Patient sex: M
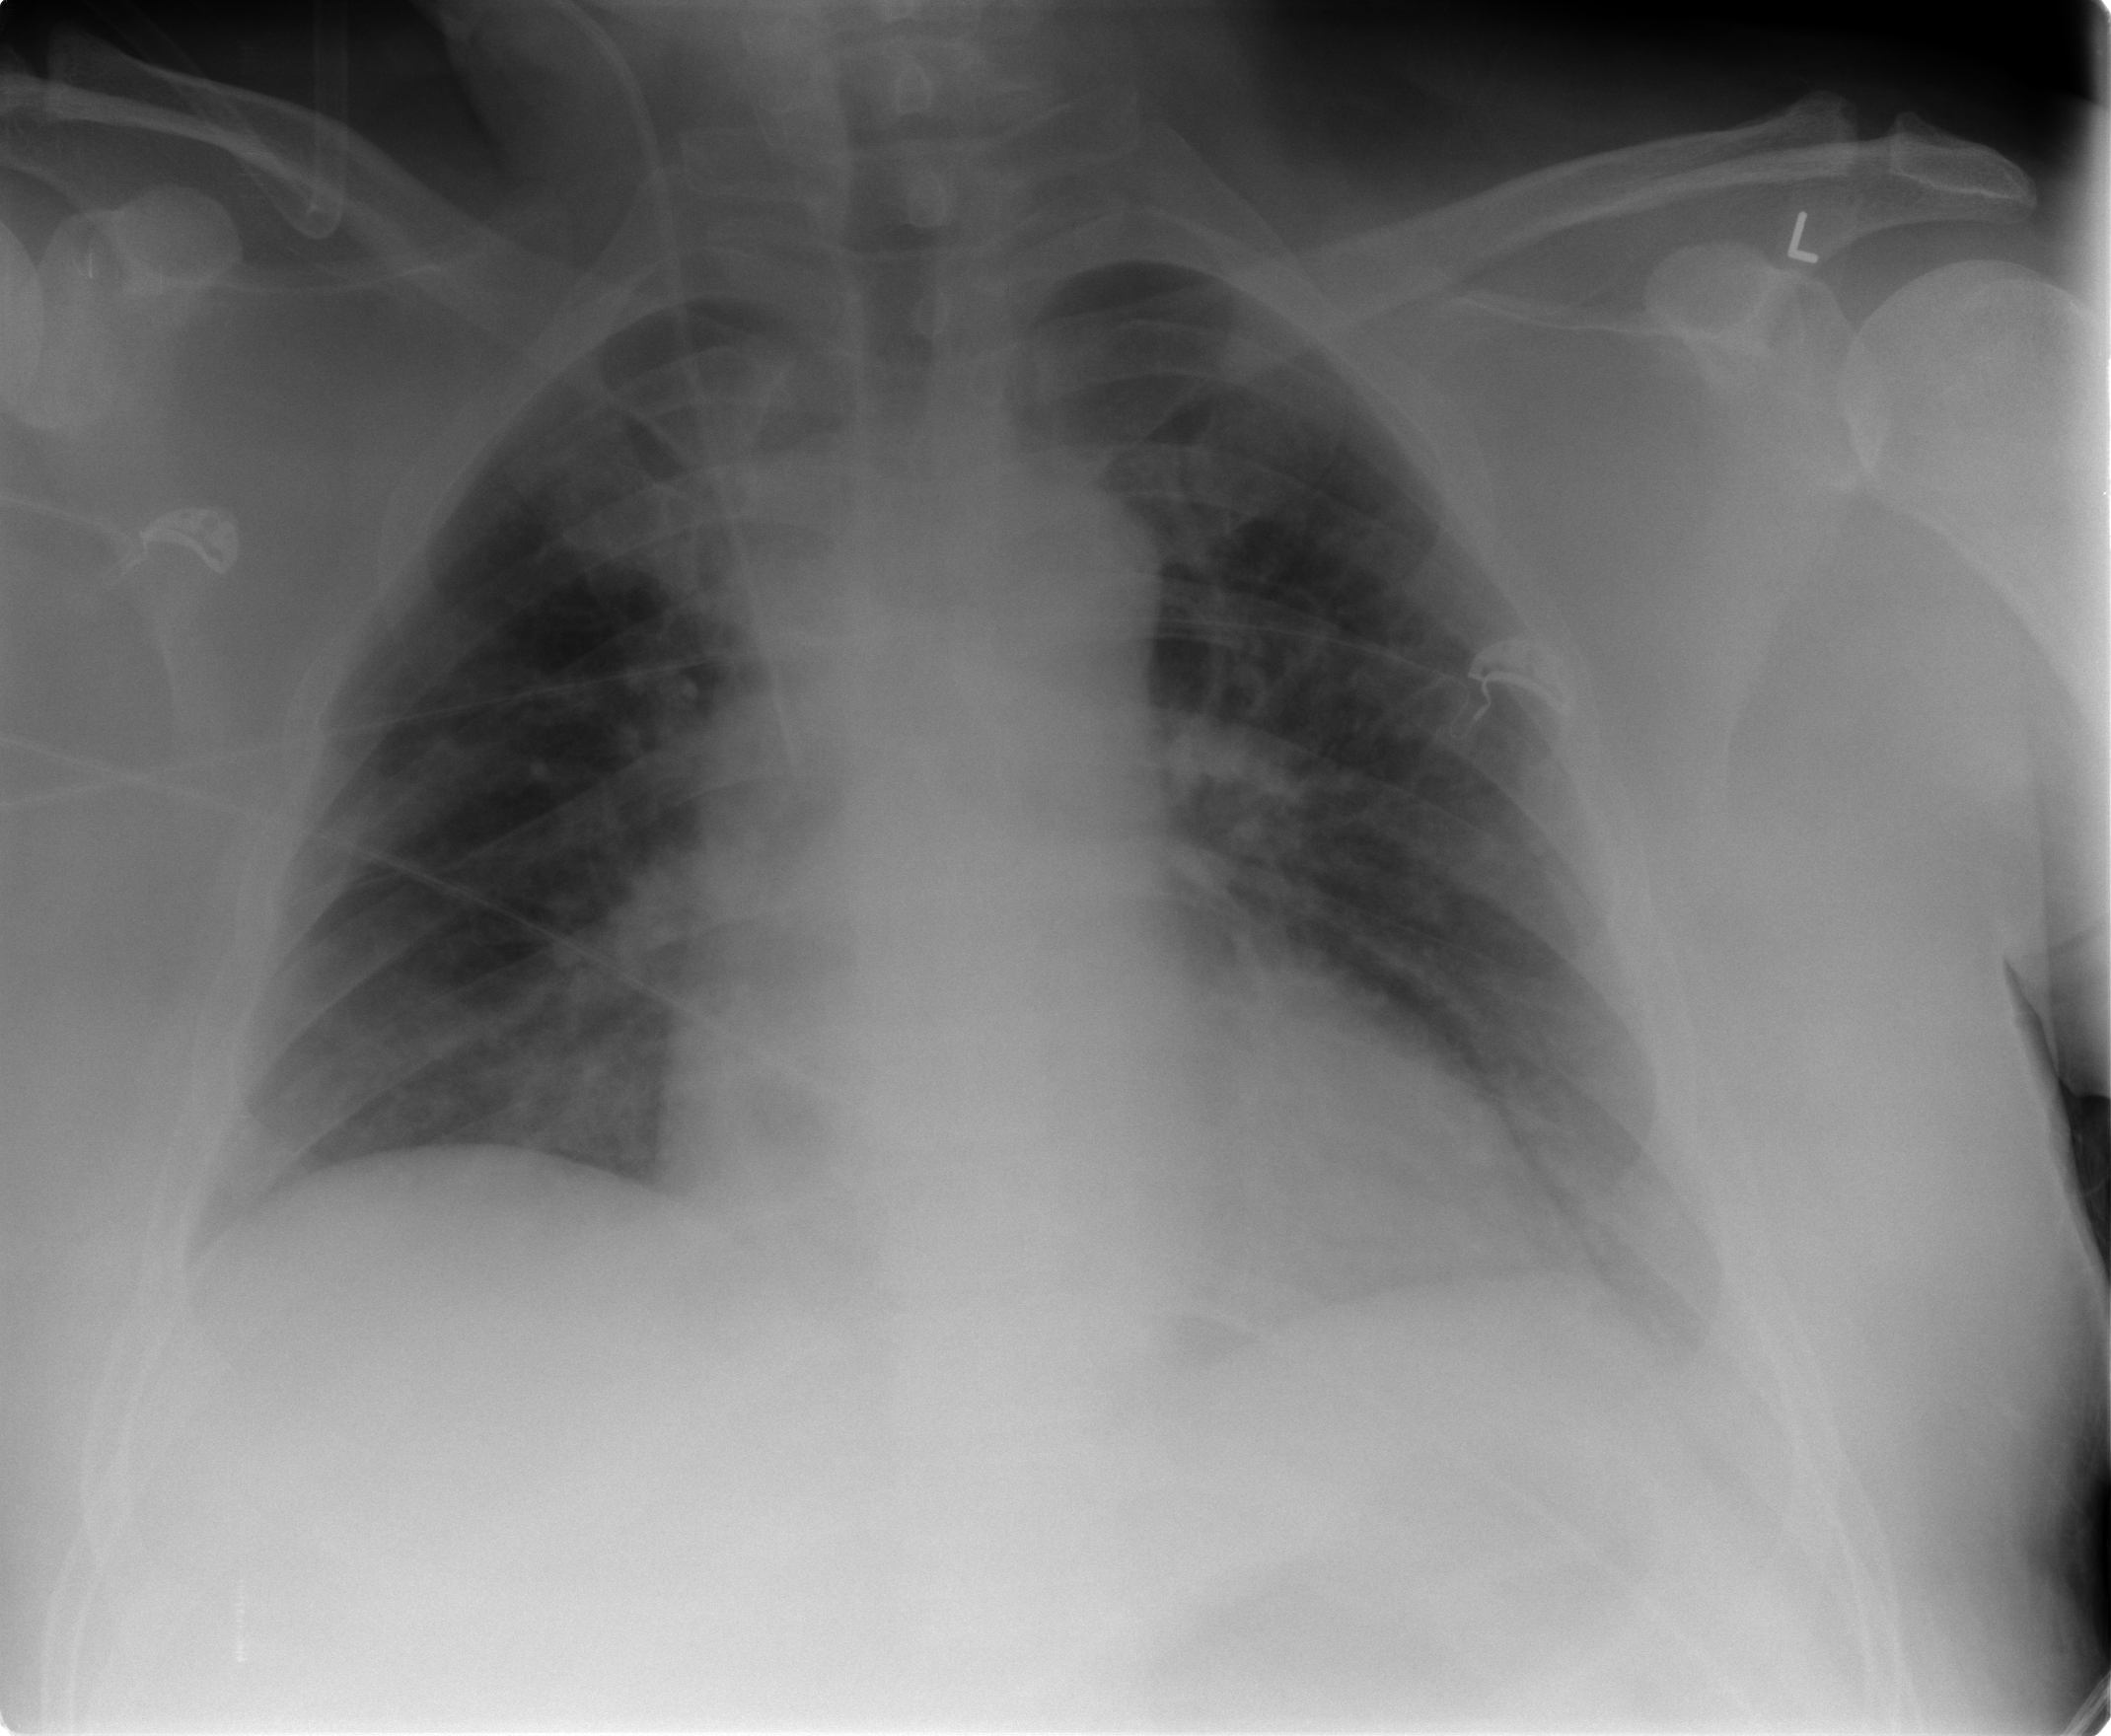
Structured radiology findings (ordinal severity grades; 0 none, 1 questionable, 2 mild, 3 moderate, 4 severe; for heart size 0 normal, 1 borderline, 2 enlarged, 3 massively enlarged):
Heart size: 1
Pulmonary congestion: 2
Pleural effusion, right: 0
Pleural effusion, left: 2
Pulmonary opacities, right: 0
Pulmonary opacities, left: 0
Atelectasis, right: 2
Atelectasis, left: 2